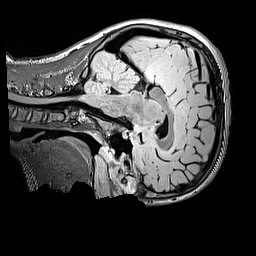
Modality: FLAIR
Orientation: sagittal
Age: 13
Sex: male
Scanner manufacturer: siemens
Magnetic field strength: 3 T
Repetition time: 5 s
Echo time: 0.388 s